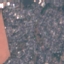
Label: Residential